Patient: sex M, age 66
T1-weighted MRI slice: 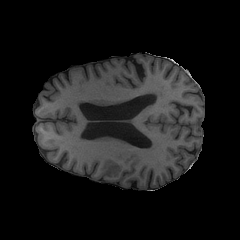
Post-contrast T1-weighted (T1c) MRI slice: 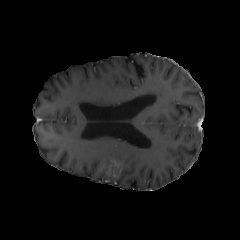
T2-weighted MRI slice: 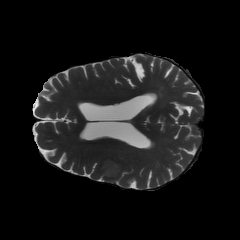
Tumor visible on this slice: yes
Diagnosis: Glioblastoma, IDH-wildtype
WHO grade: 4